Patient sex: M
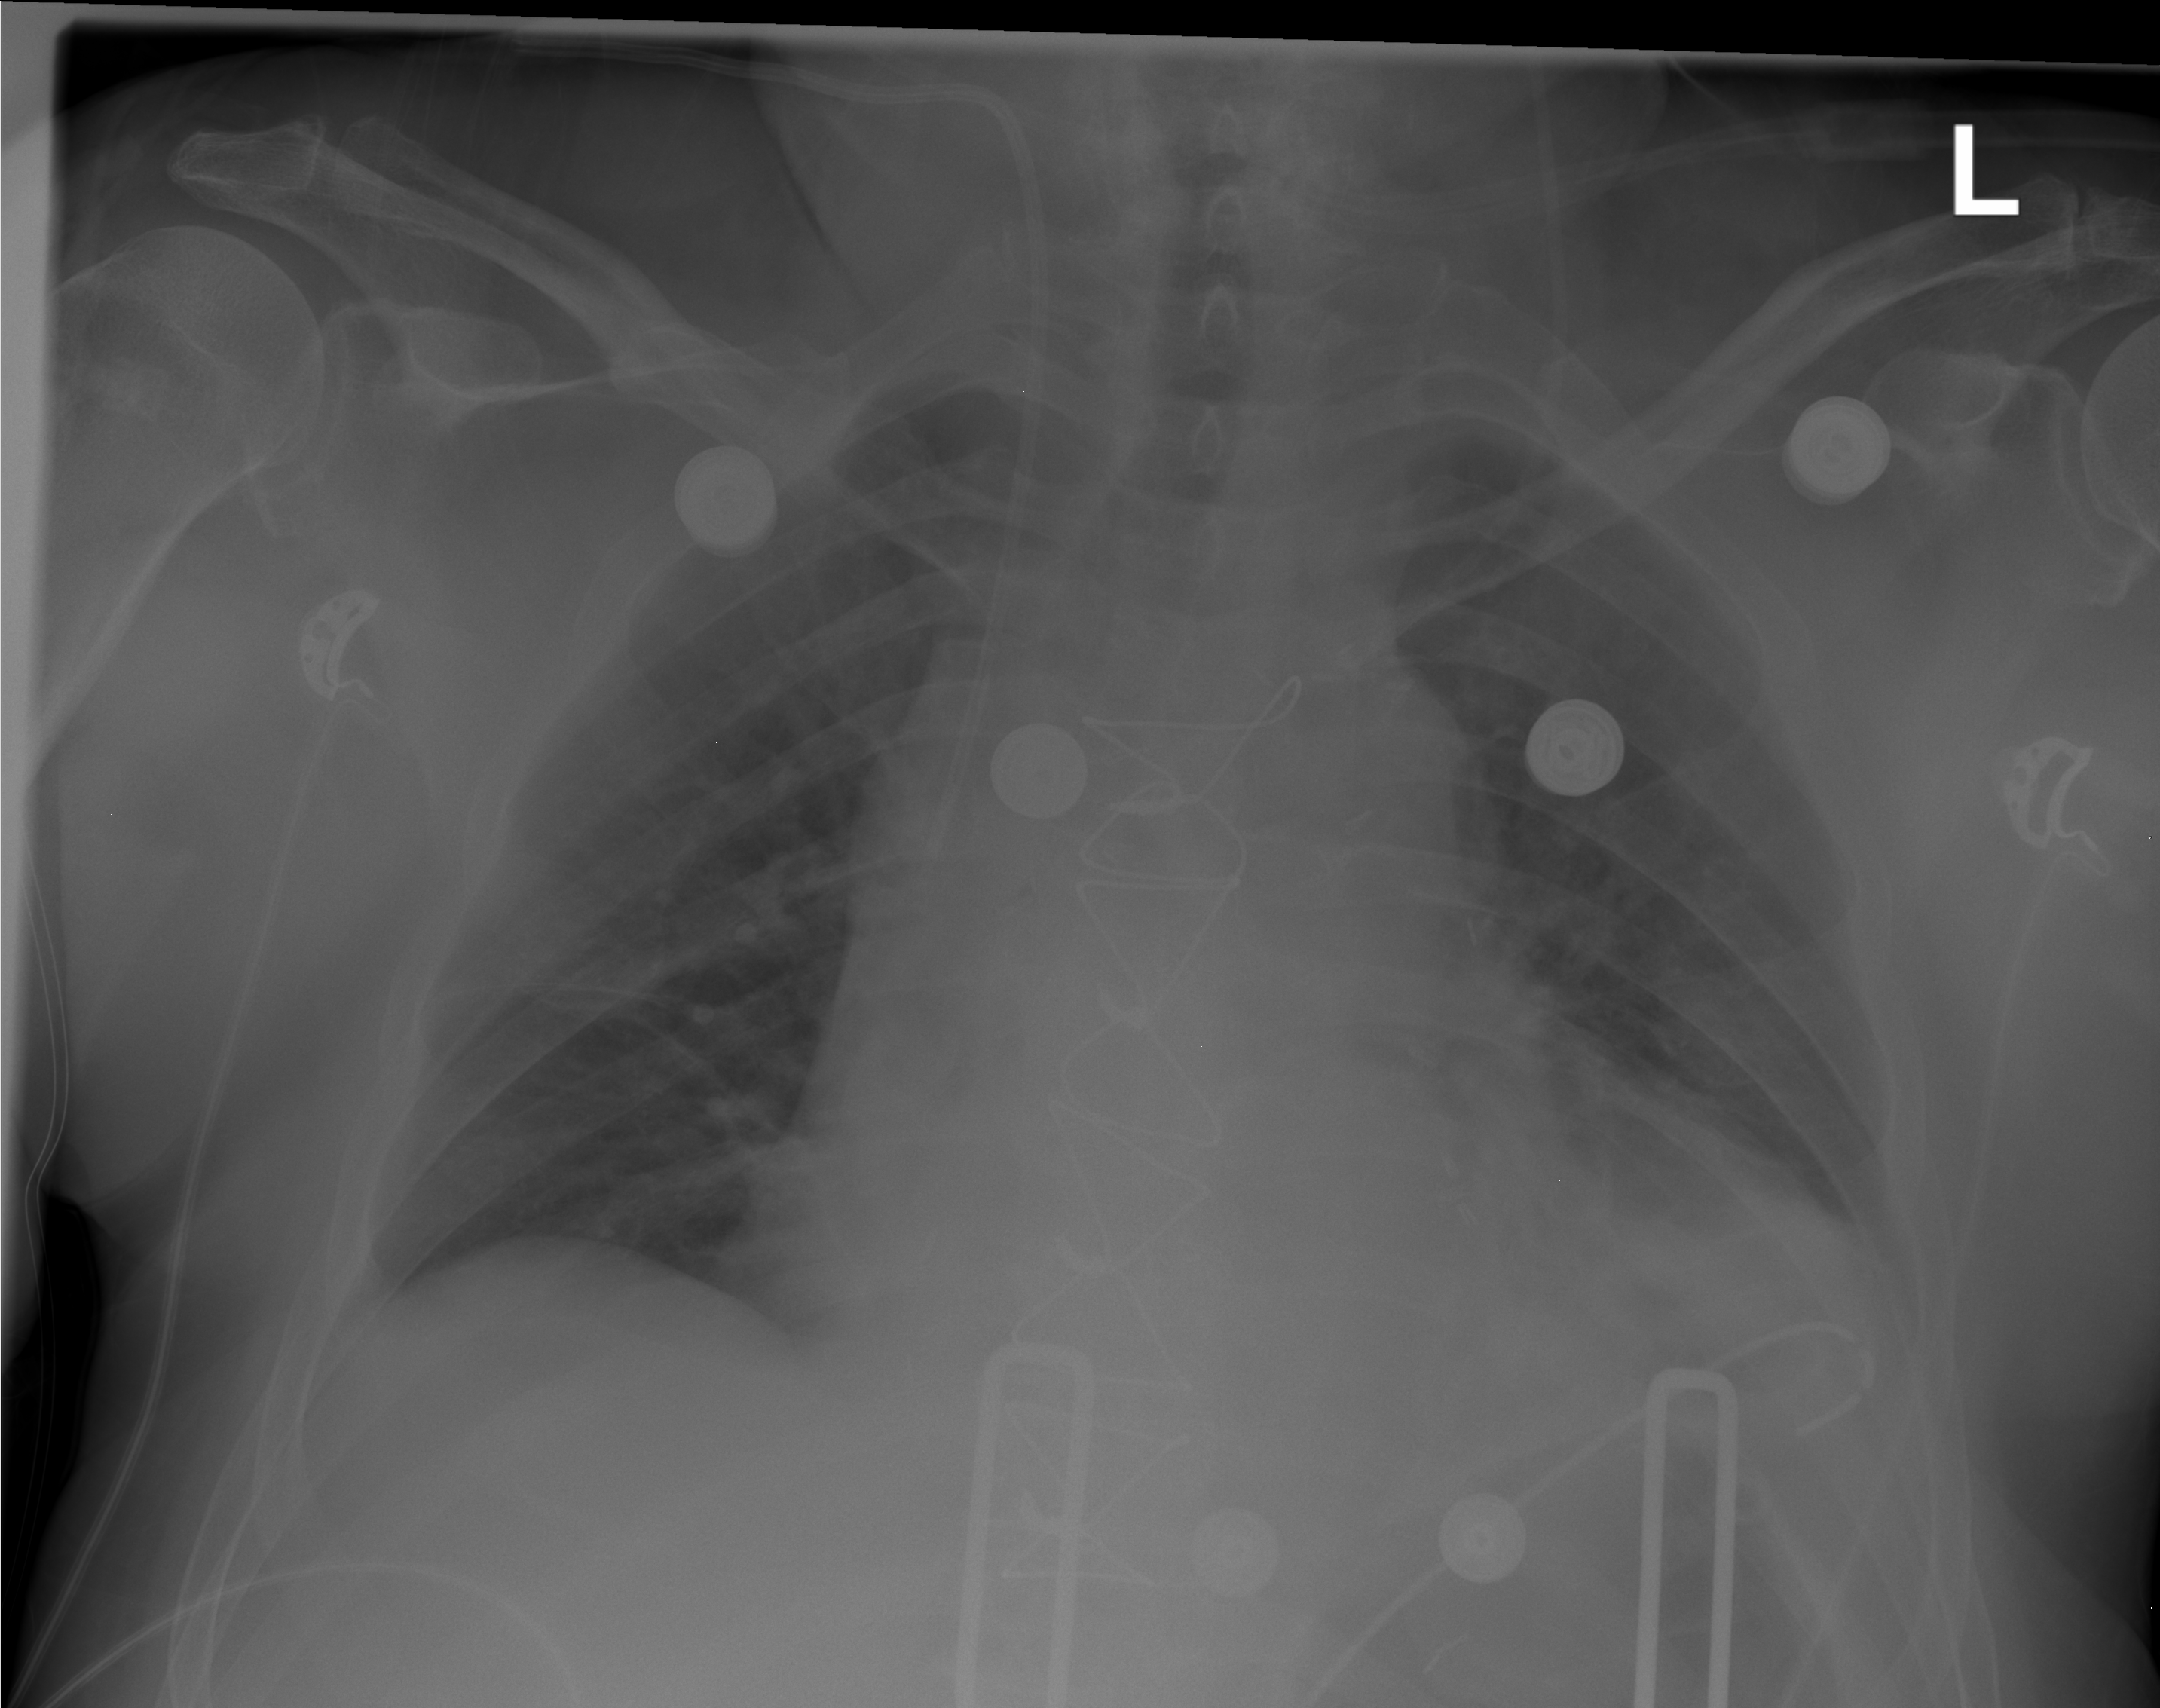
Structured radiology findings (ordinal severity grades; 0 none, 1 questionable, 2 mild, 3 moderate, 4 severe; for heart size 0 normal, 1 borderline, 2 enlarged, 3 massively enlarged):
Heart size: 2
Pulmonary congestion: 1
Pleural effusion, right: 0
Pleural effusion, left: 2
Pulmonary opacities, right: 0
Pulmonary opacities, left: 0
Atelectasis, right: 0
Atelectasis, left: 2